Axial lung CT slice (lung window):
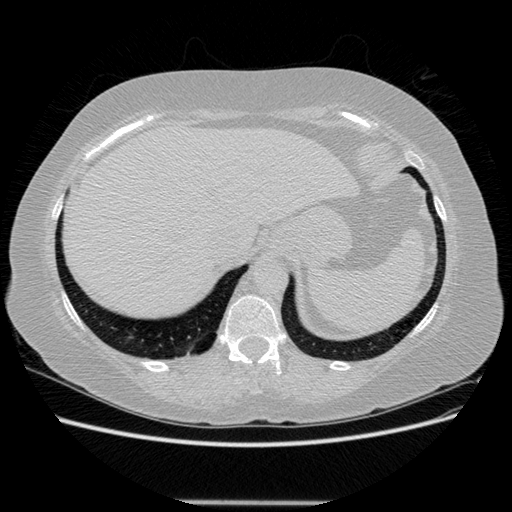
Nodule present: no